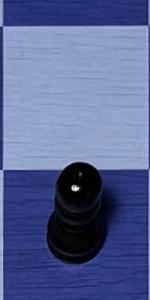
Label: Pawn_Black